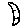
Label: moon